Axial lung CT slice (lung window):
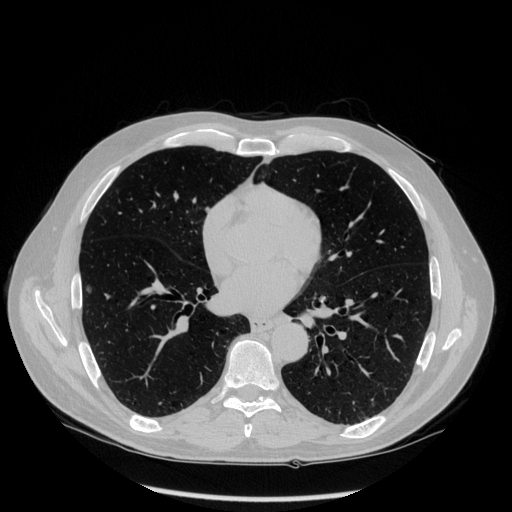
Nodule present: yes
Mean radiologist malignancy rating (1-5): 3